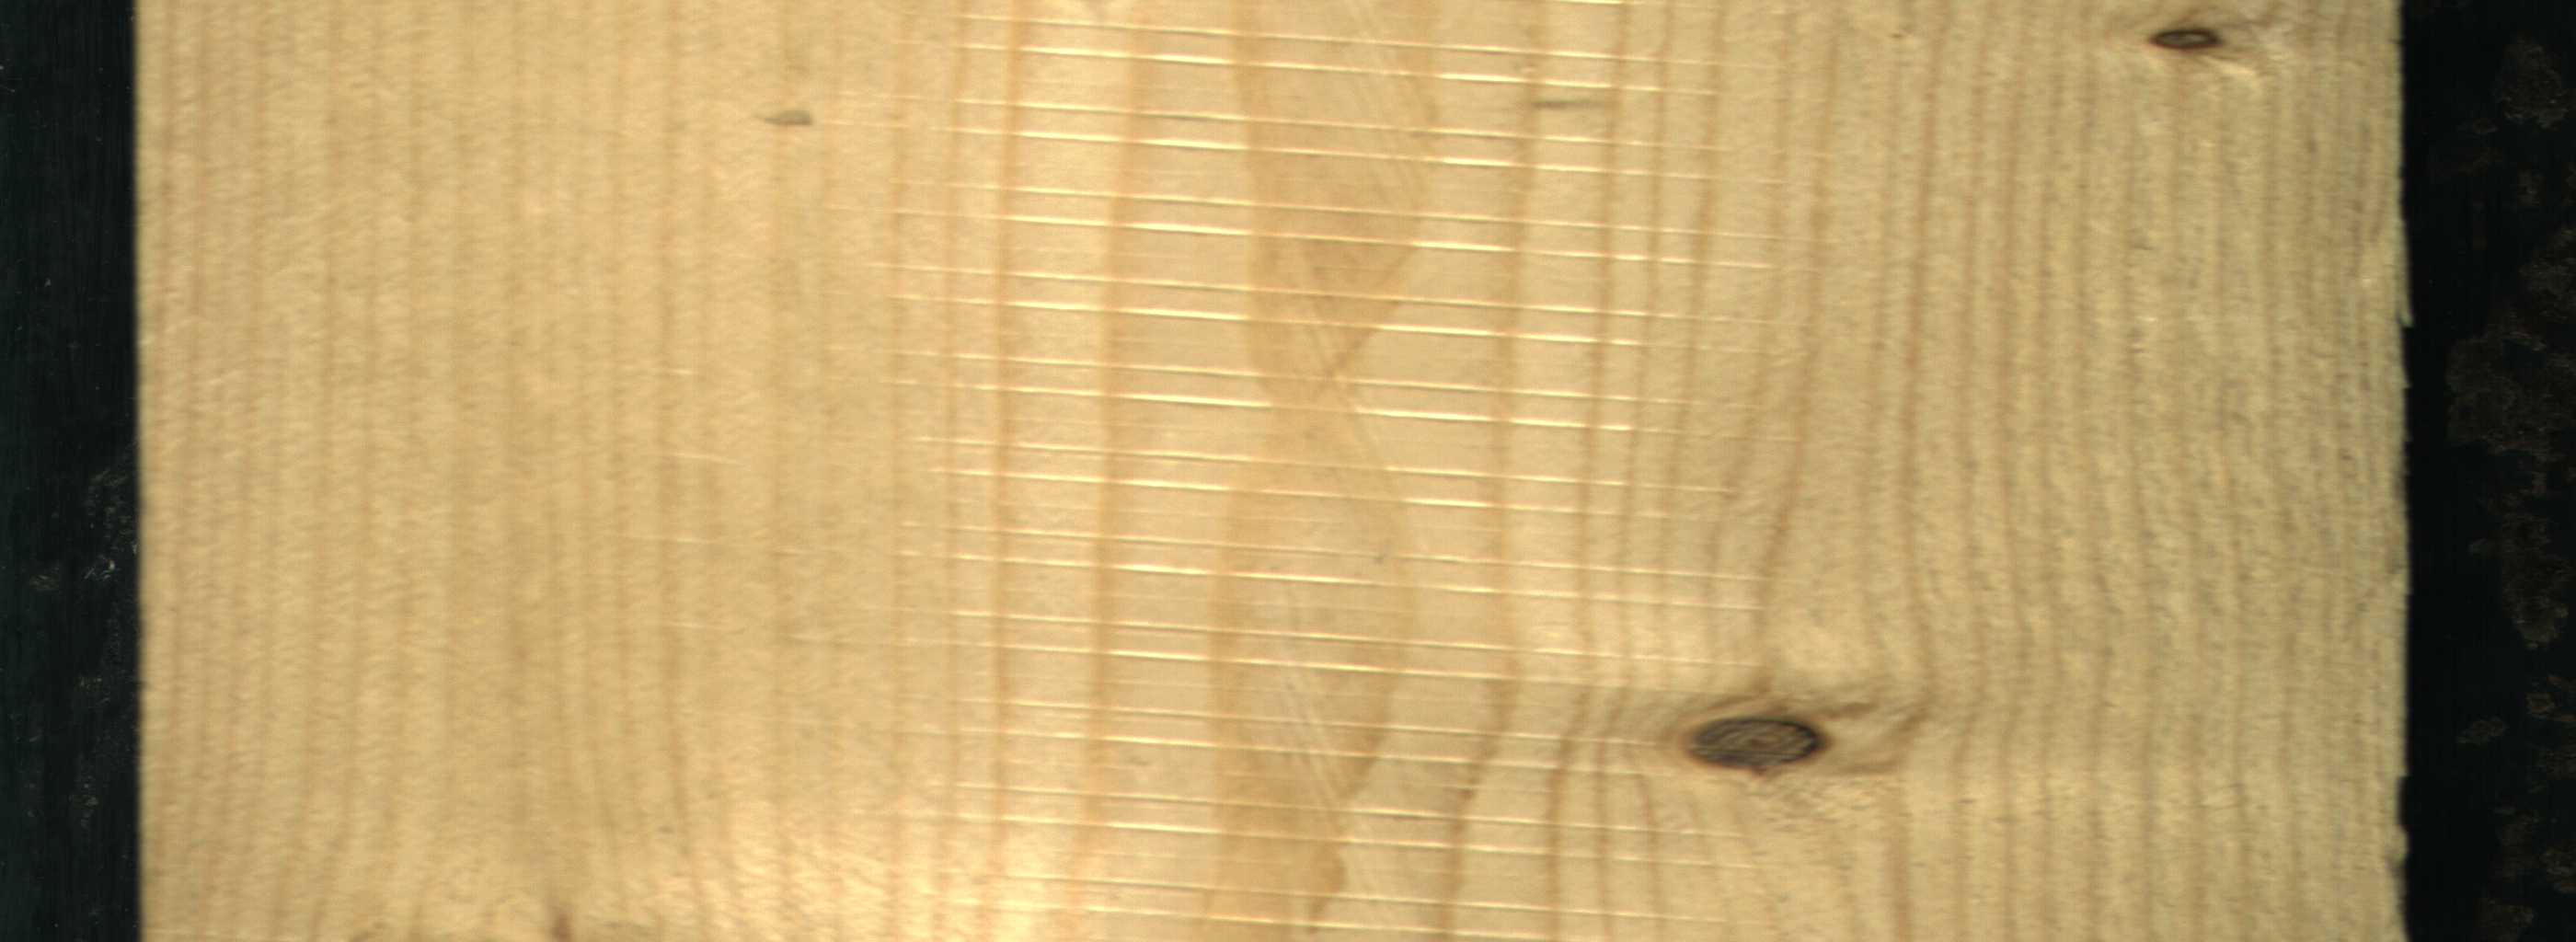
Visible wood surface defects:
Dead_Knot
Dead_Knot